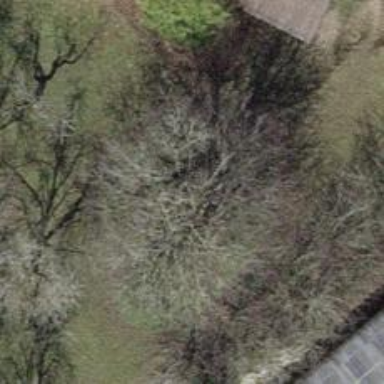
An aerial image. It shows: Urban tree adds touch of nature to the surroundings.